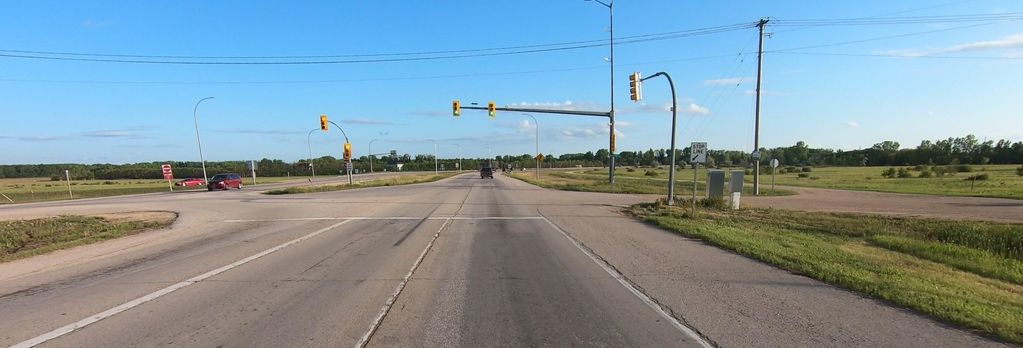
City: winnipeg